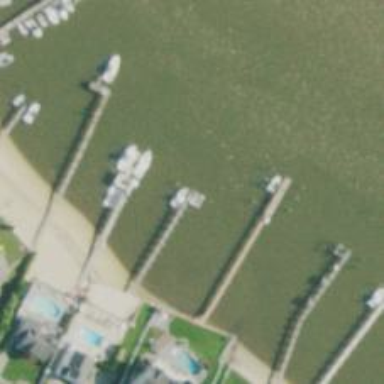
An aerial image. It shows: Man-made pier.